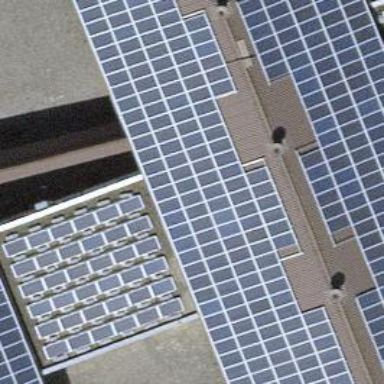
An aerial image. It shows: Solar power generator utilizing photovoltaic technology with solar photovoltaic panels.